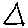
Label: triangle